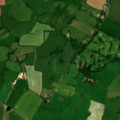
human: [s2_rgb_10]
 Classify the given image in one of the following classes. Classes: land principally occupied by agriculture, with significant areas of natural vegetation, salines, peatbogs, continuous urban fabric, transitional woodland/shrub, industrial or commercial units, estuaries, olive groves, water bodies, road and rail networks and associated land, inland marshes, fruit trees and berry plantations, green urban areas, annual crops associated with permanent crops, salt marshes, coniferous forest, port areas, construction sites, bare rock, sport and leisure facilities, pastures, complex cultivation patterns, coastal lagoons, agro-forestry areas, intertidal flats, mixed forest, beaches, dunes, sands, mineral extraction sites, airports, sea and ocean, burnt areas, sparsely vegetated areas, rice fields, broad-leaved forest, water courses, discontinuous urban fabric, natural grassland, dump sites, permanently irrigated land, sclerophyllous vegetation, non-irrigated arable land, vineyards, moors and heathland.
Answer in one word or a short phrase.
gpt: non-irrigated arable land, pastures